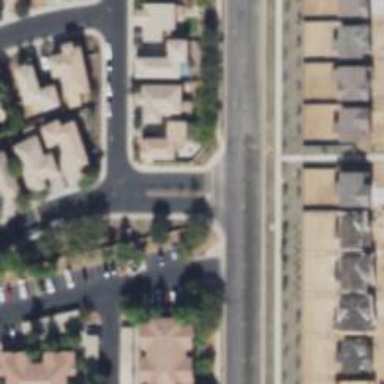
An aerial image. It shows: Smooth asphalt road in residential area.